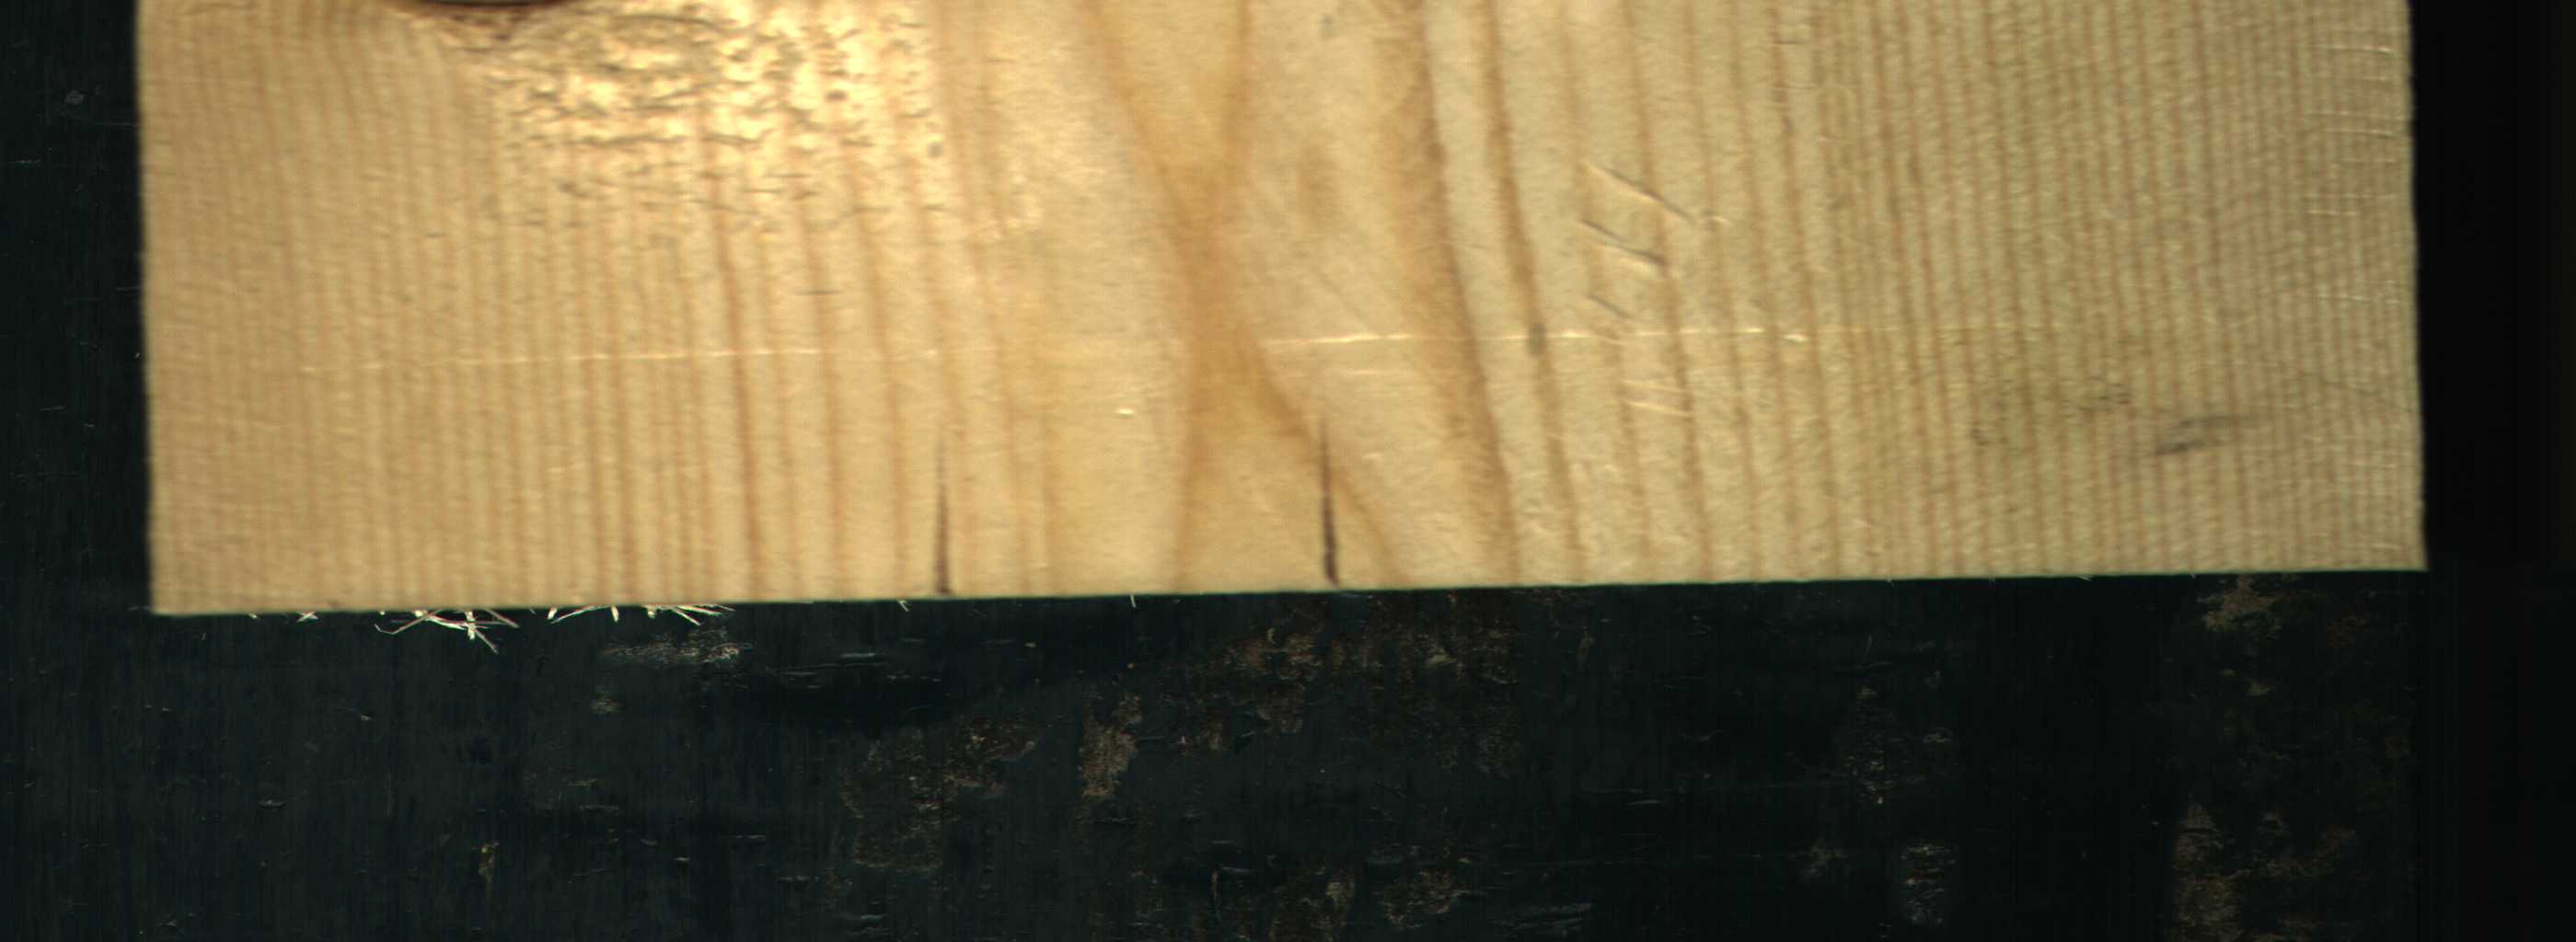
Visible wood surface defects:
Crack
Crack
Dead_Knot